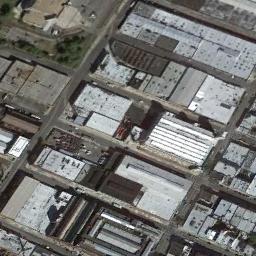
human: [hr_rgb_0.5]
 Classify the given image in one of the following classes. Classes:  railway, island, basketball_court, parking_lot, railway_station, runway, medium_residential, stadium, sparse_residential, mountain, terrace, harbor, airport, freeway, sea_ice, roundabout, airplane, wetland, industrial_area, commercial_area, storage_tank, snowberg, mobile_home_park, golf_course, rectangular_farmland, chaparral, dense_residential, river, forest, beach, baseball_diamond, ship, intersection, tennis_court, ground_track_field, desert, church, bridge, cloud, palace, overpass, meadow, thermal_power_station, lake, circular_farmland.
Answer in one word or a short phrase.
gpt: industrial_area